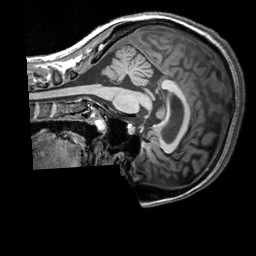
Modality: T1w
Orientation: sagittal
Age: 33
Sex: female
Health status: healthy
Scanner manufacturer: siemens
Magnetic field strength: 3 T
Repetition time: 2.3 s
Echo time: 0.00303 s